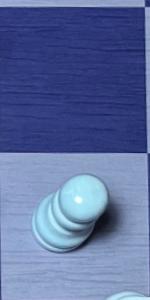
Label: Pawn_White